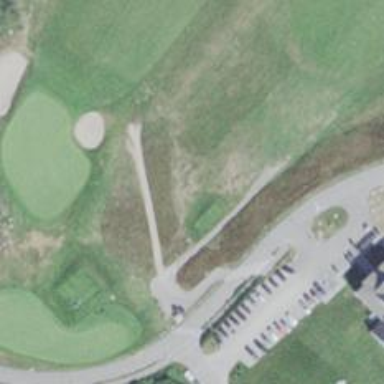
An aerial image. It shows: Path designed for golf carts.